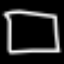
Label: square